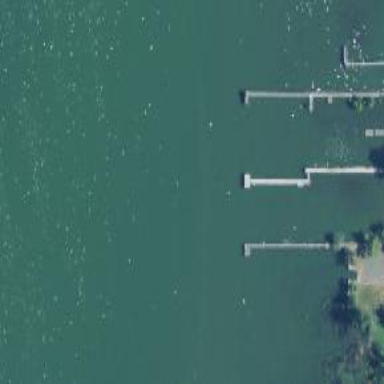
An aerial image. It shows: Man-made pier.